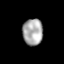
Tissue: lung
Cell type: Endothelial cells
Senescence score: 0.1993
Nuclear area (px): 526
Mean DAPI intensity: 169.211